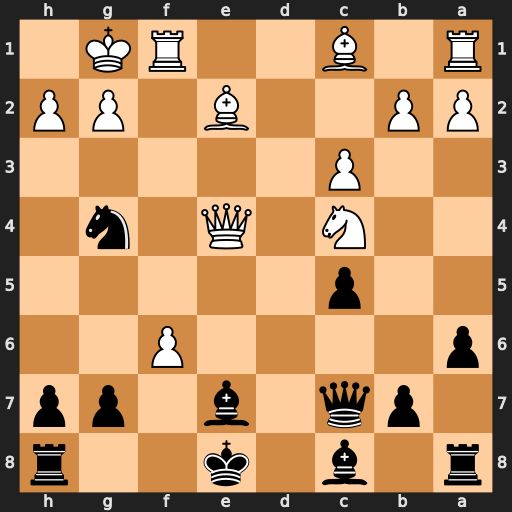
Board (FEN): r1b1k2r/1pq1b1pp/p4P2/2p5/2N1Q1n1/2P5/PP2B1PP/R1B2RK1
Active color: b
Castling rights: kq
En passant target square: -
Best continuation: Qxh2#